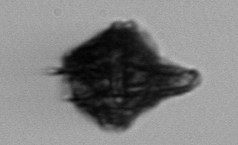
Label: Gonyaulax